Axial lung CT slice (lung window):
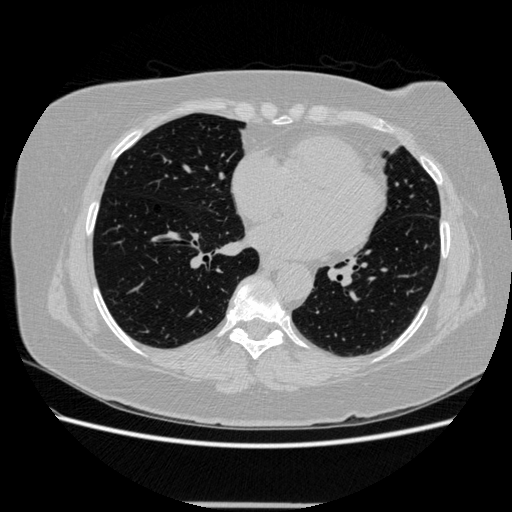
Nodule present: no